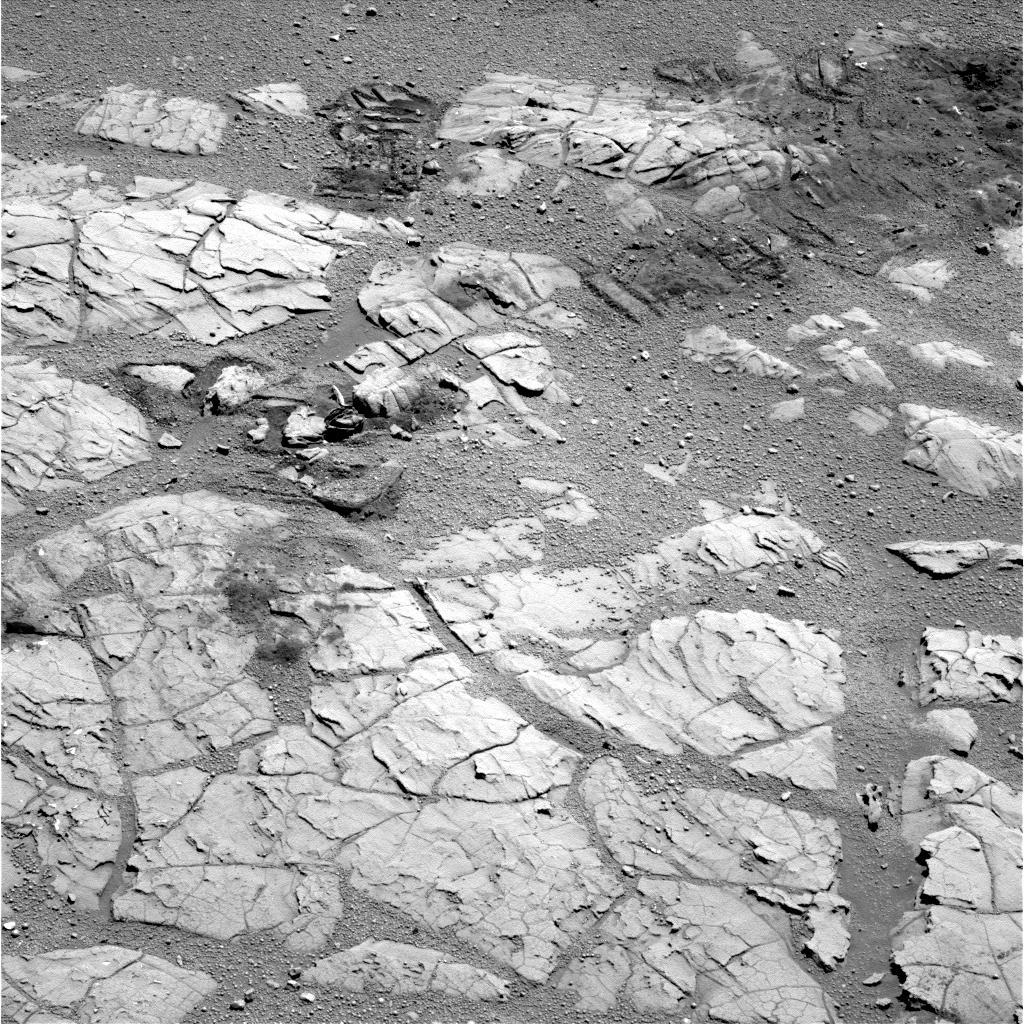
Terrain classes present: Bedrock, Gravel / Sand / Soil, Track